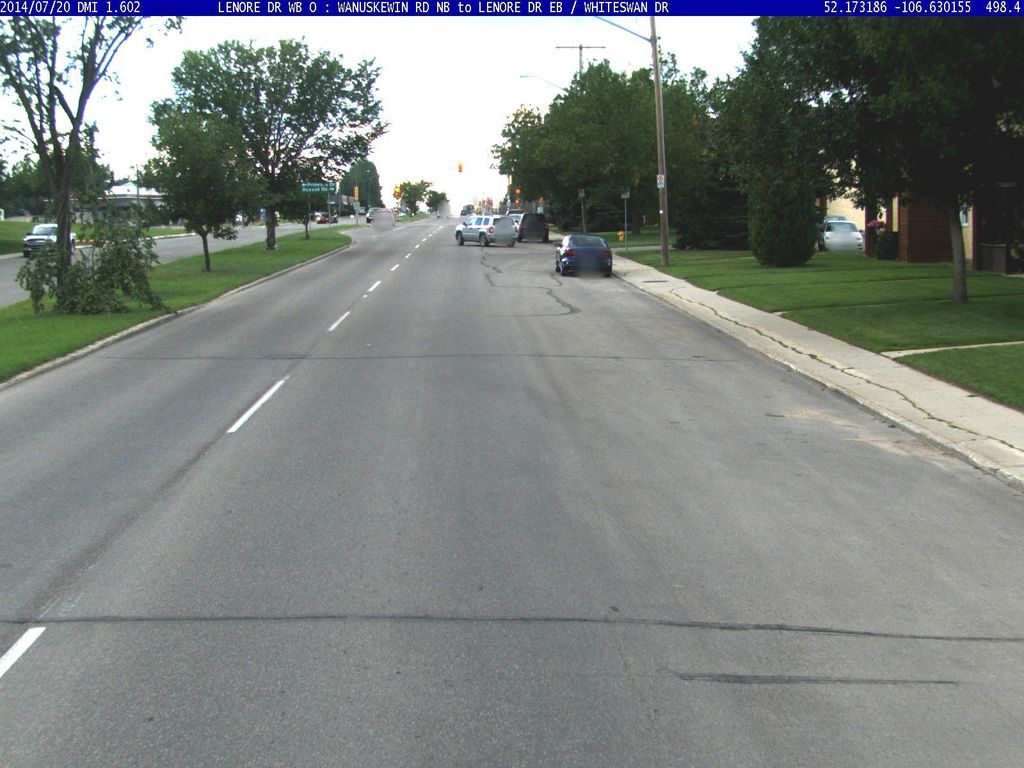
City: saskatoon